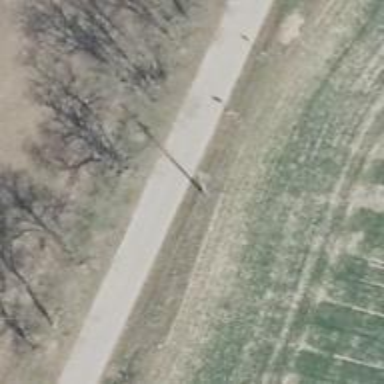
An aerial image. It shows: Power pole.